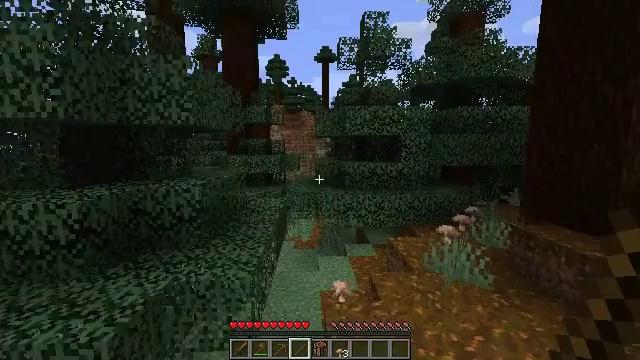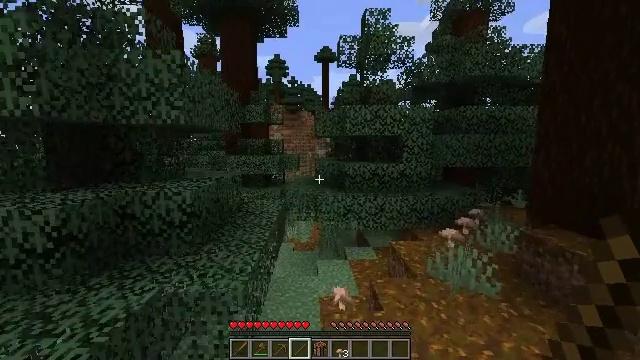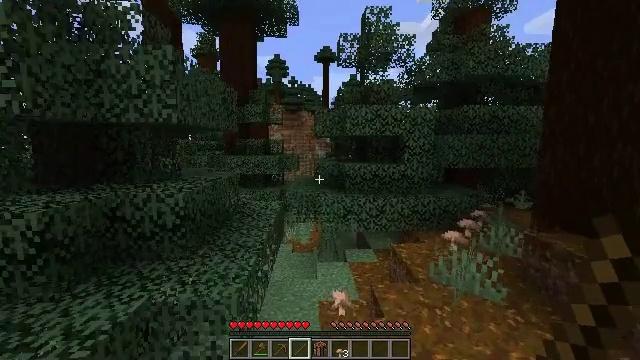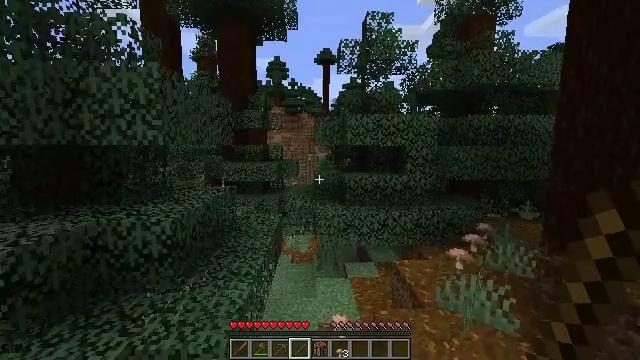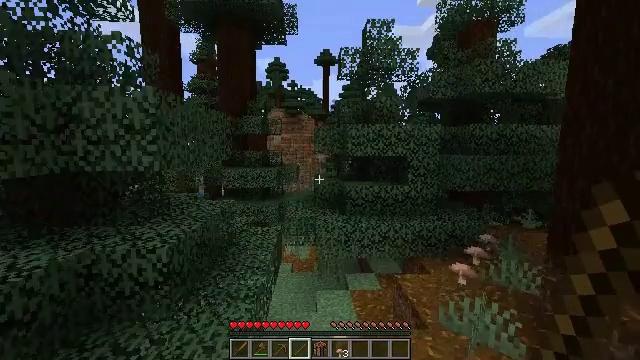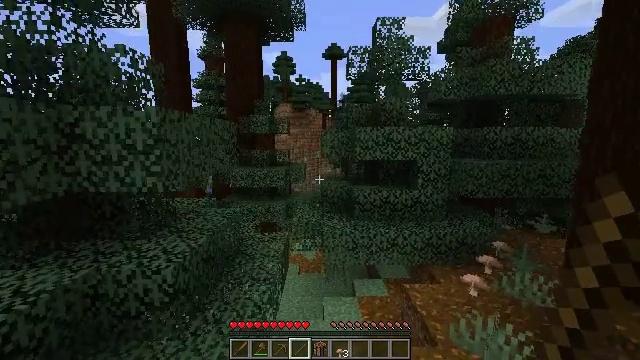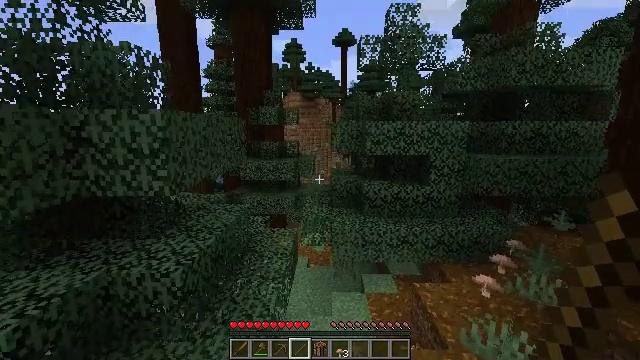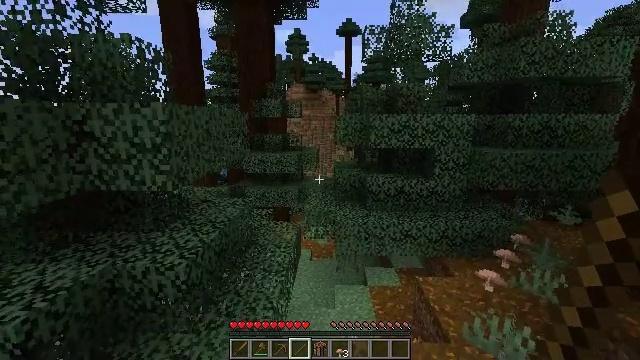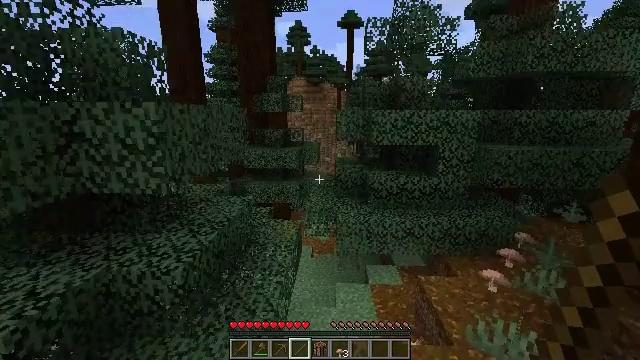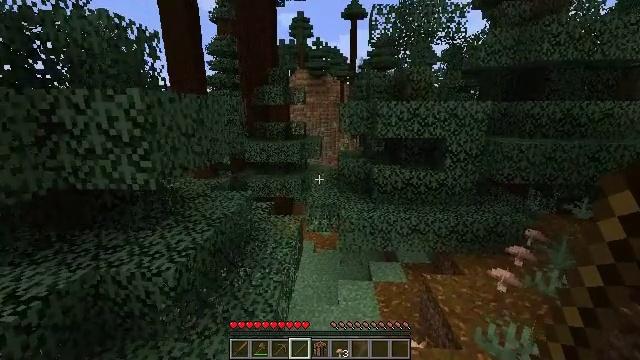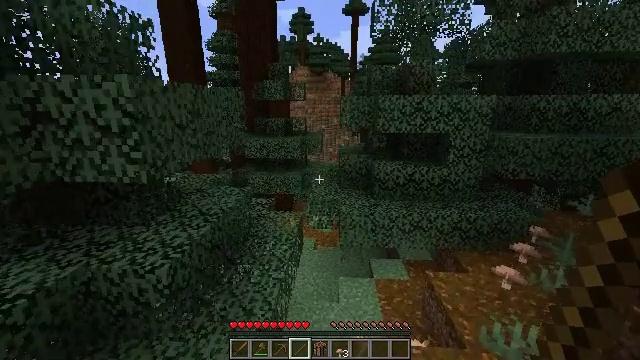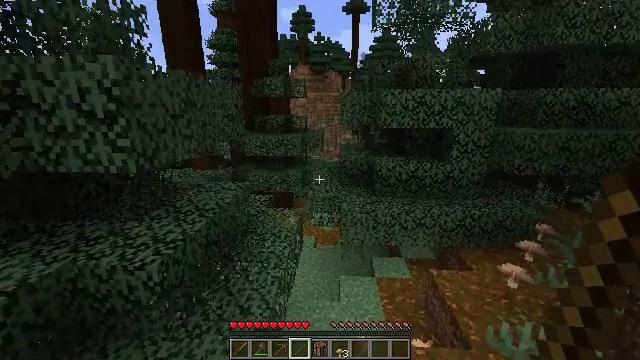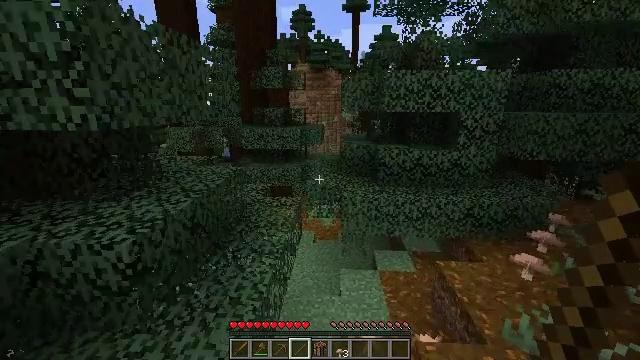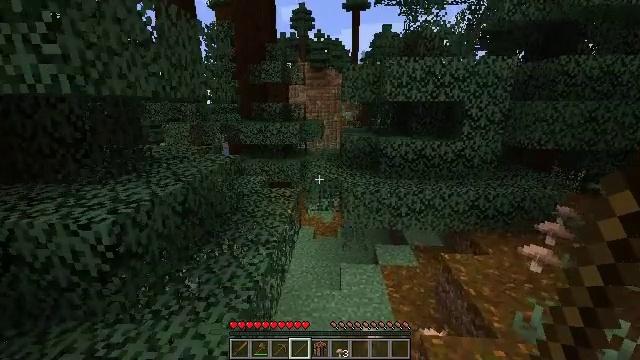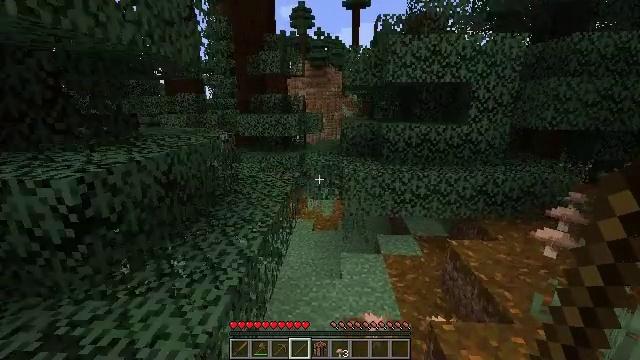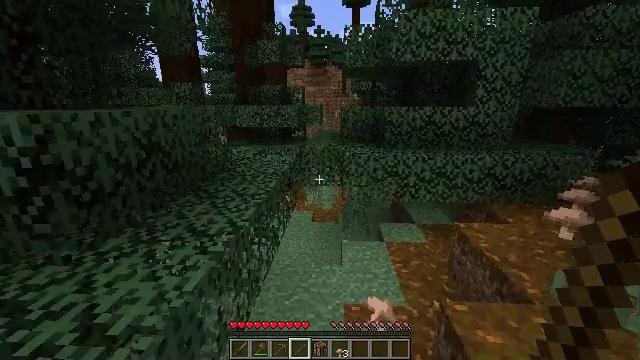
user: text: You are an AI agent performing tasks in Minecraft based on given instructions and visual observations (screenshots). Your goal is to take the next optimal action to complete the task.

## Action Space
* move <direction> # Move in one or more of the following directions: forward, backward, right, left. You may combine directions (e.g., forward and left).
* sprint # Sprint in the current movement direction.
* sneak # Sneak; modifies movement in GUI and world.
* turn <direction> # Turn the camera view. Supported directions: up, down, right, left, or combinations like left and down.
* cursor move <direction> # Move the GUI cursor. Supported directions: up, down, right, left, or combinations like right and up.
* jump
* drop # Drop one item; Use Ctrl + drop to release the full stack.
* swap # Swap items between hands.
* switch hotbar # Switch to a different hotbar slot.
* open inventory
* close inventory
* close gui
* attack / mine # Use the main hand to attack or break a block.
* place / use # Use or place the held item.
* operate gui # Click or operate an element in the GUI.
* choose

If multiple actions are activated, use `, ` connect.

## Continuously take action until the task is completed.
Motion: motion action
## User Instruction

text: Pick up the brown mushroom.
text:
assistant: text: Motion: move forward
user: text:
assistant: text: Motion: move forward
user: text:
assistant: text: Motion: move forward, jump
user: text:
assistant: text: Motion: move forward, jump
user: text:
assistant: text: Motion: move forward, turn left and down, jump
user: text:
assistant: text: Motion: move forward, turn left and down
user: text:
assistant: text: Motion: move forward, turn down
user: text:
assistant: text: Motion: move forward, turn down
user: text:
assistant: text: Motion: move forward, turn down
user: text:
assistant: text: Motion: move forward
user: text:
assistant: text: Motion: move forward
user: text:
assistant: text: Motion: move forward
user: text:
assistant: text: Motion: move forward
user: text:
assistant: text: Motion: move forward
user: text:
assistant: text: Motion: move forward
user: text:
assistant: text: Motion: move forward
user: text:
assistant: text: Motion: move forward
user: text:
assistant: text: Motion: move forward
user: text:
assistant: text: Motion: move forward, turn up
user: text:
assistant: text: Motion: move forward
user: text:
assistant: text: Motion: move forward
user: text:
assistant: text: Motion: move forward
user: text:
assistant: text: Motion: move forward
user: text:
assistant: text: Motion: move forward, turn left
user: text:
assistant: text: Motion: move forward, turn left
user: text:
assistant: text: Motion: move forward, turn left
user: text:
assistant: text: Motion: move forward
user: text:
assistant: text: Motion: move forward and move right
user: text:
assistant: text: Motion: move forward and move right
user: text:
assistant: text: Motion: move forward and move right, turn left